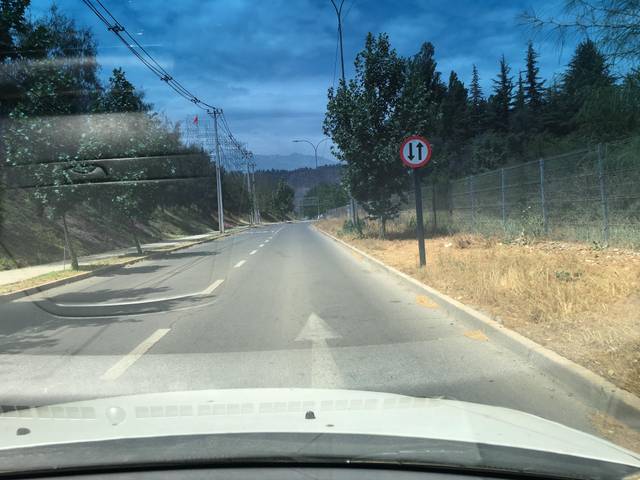
Region: Chile
Coordinates: -33.382, -70.629